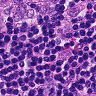
Metastatic tissue present: yes